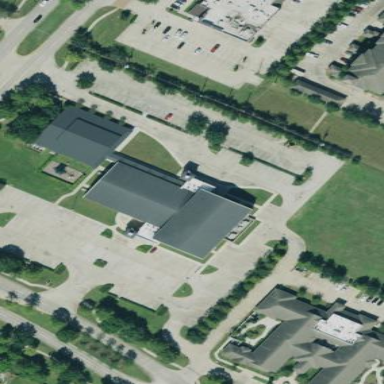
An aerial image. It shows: Building serving as place of worship.